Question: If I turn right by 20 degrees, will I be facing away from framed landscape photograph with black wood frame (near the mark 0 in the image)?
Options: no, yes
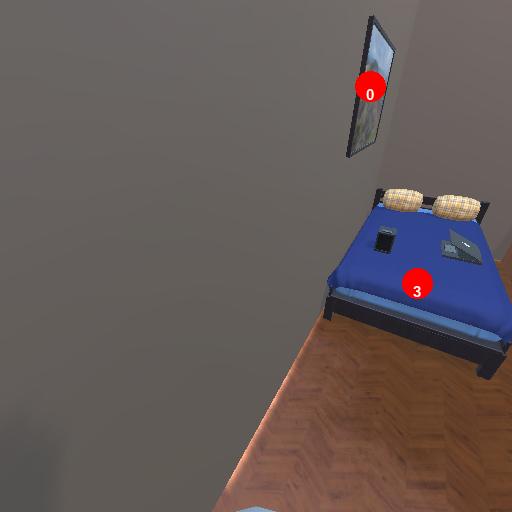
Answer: no